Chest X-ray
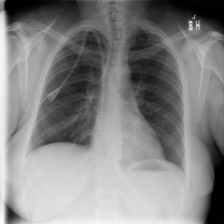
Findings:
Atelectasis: negative
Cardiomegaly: negative
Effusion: negative
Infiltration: negative
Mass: negative
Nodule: negative
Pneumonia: negative
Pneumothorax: negative
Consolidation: negative
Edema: negative
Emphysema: negative
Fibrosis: negative
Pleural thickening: negative
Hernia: negative